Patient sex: M
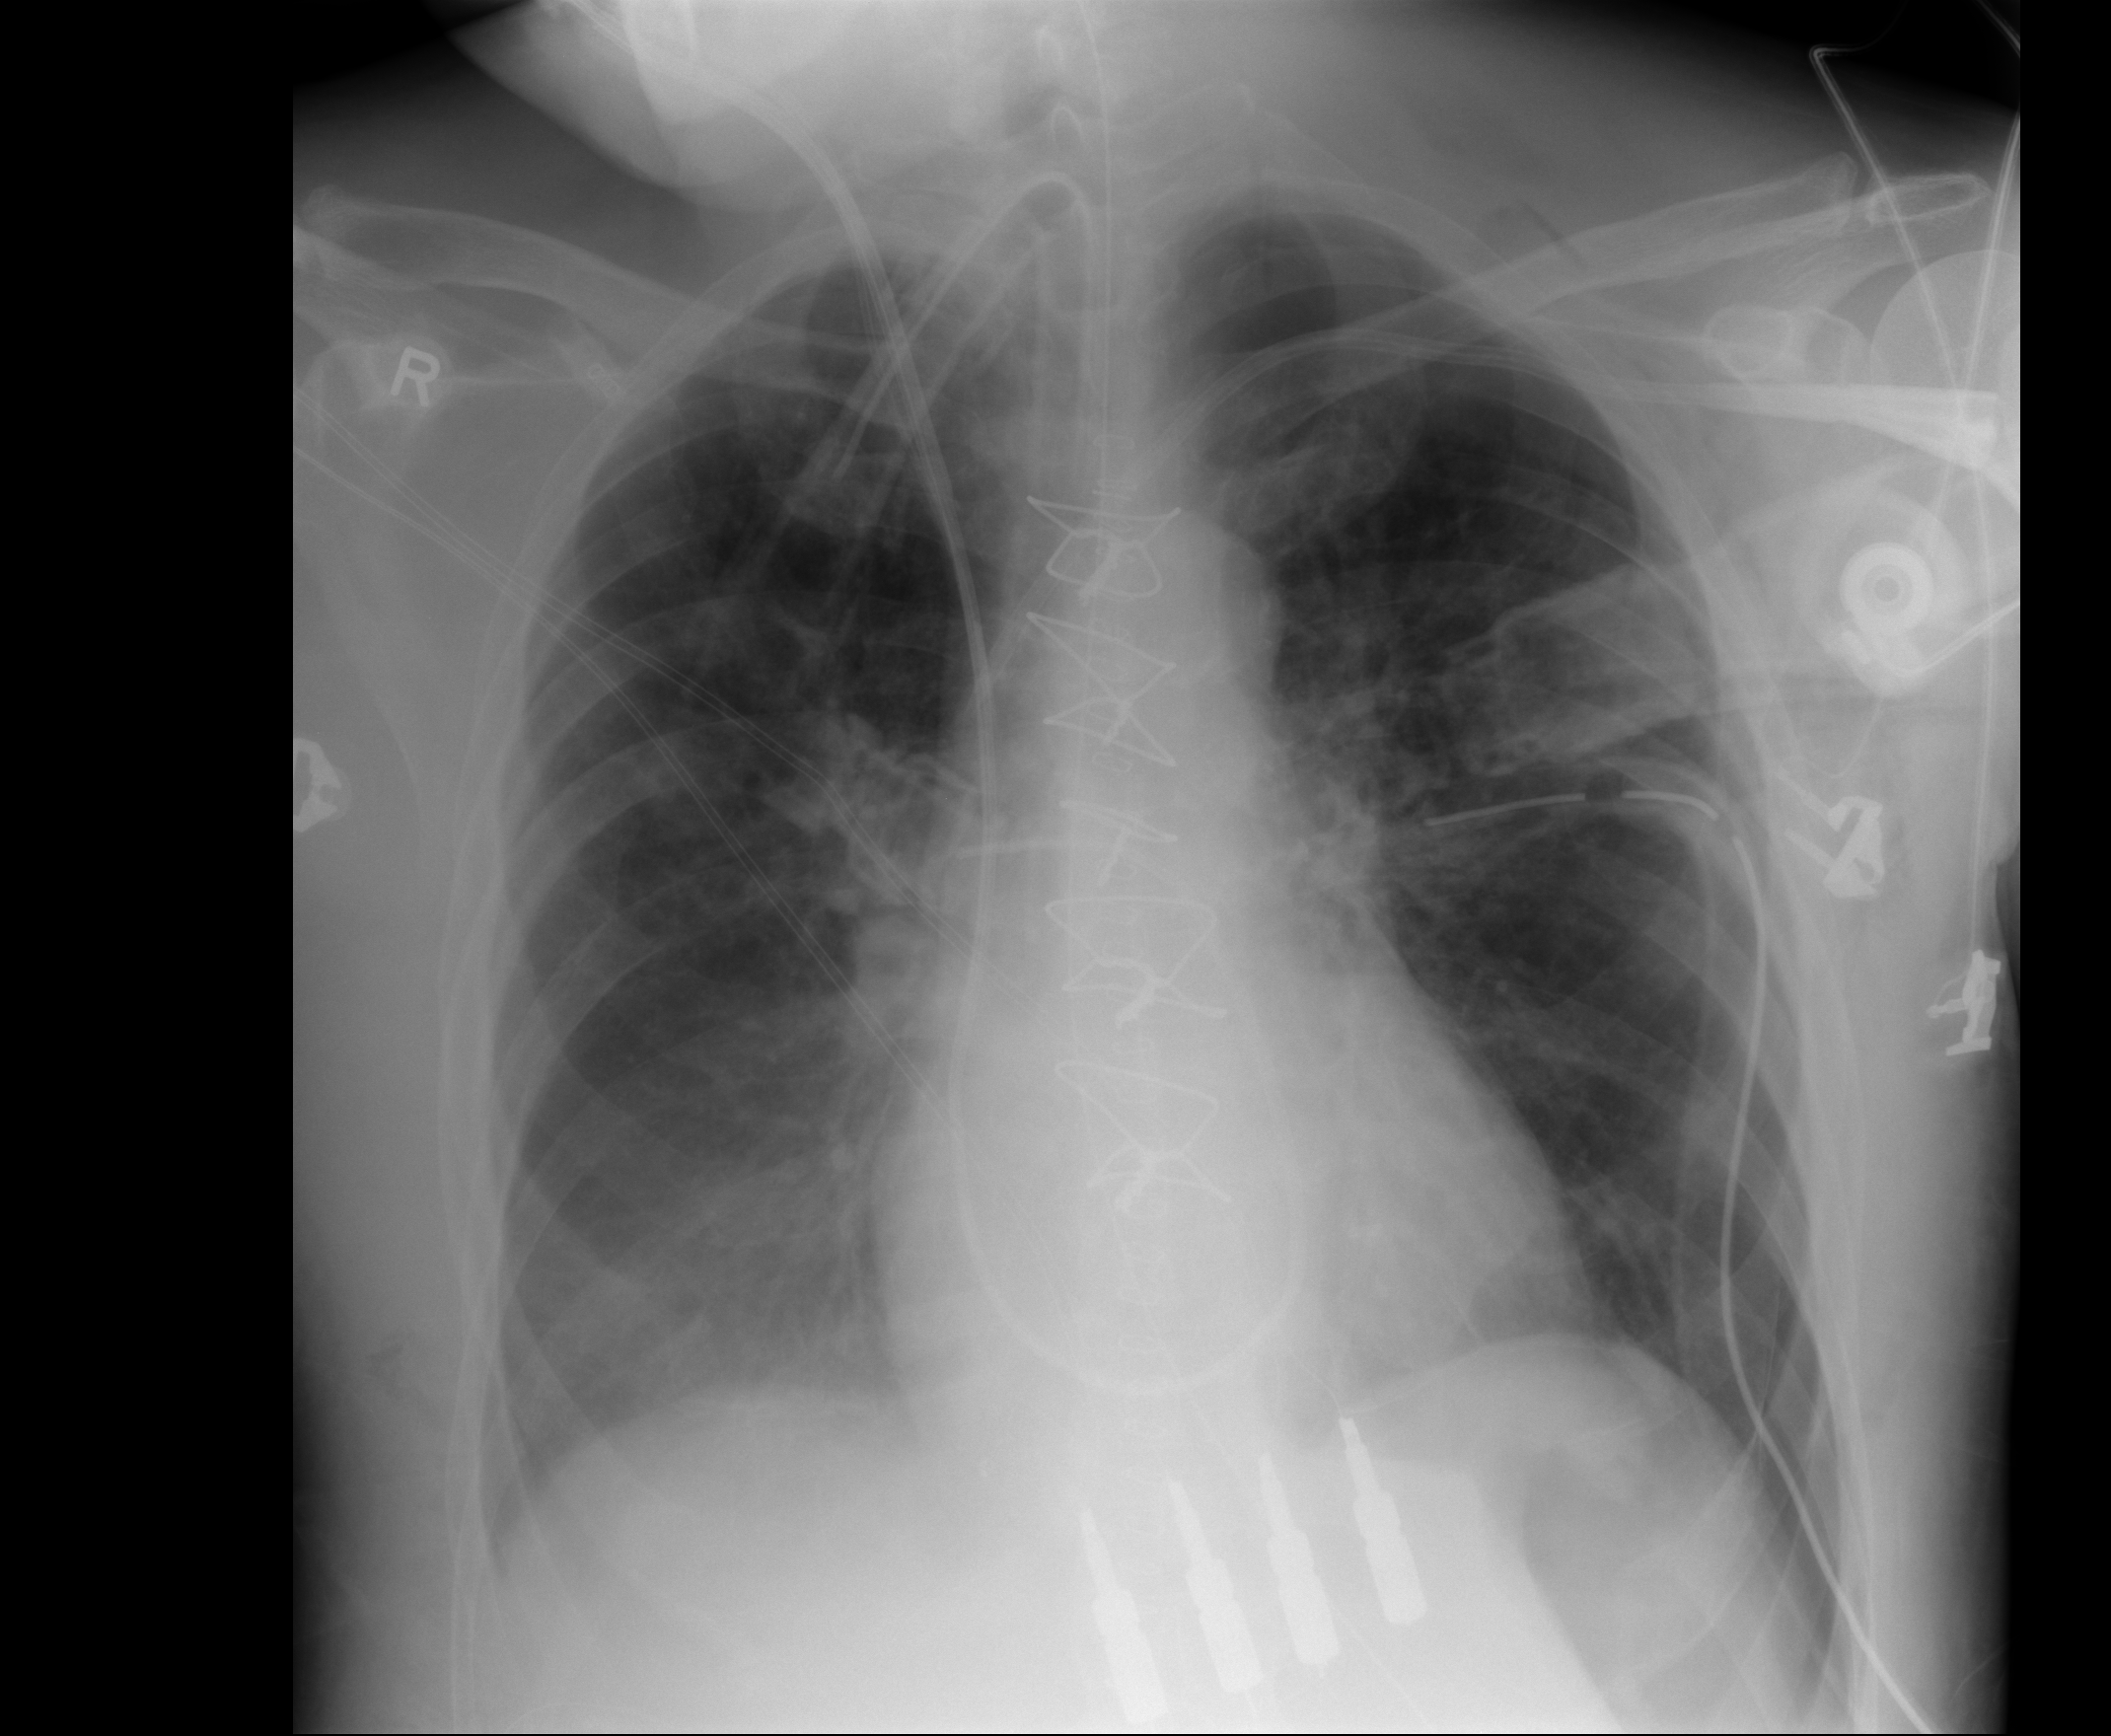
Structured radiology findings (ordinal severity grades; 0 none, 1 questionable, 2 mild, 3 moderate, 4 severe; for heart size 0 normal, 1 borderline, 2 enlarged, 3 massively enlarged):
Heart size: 0
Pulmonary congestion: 2
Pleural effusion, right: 2
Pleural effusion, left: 0
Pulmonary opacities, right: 0
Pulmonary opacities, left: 0
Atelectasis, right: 2
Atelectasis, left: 0